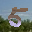
Label: 5